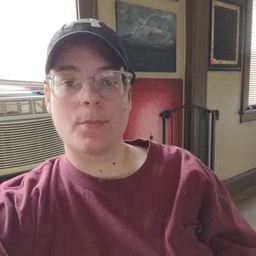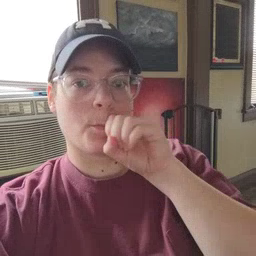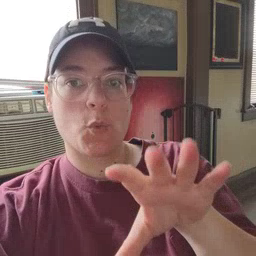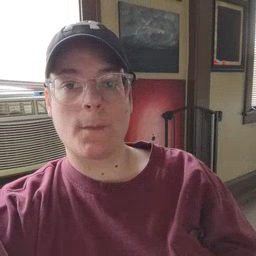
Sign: blow